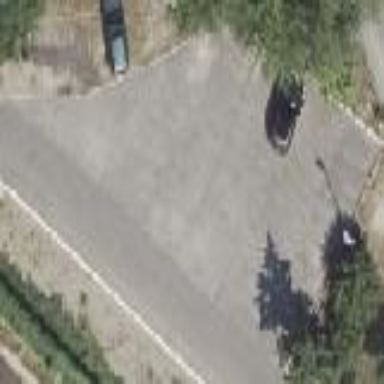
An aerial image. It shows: Asphalt street-side parking area.